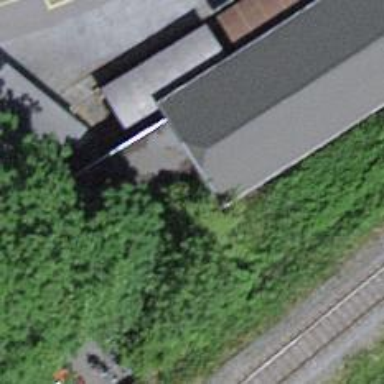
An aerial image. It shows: Single track railway in yard.